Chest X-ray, AP view. Patient: 55 years old, sex M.
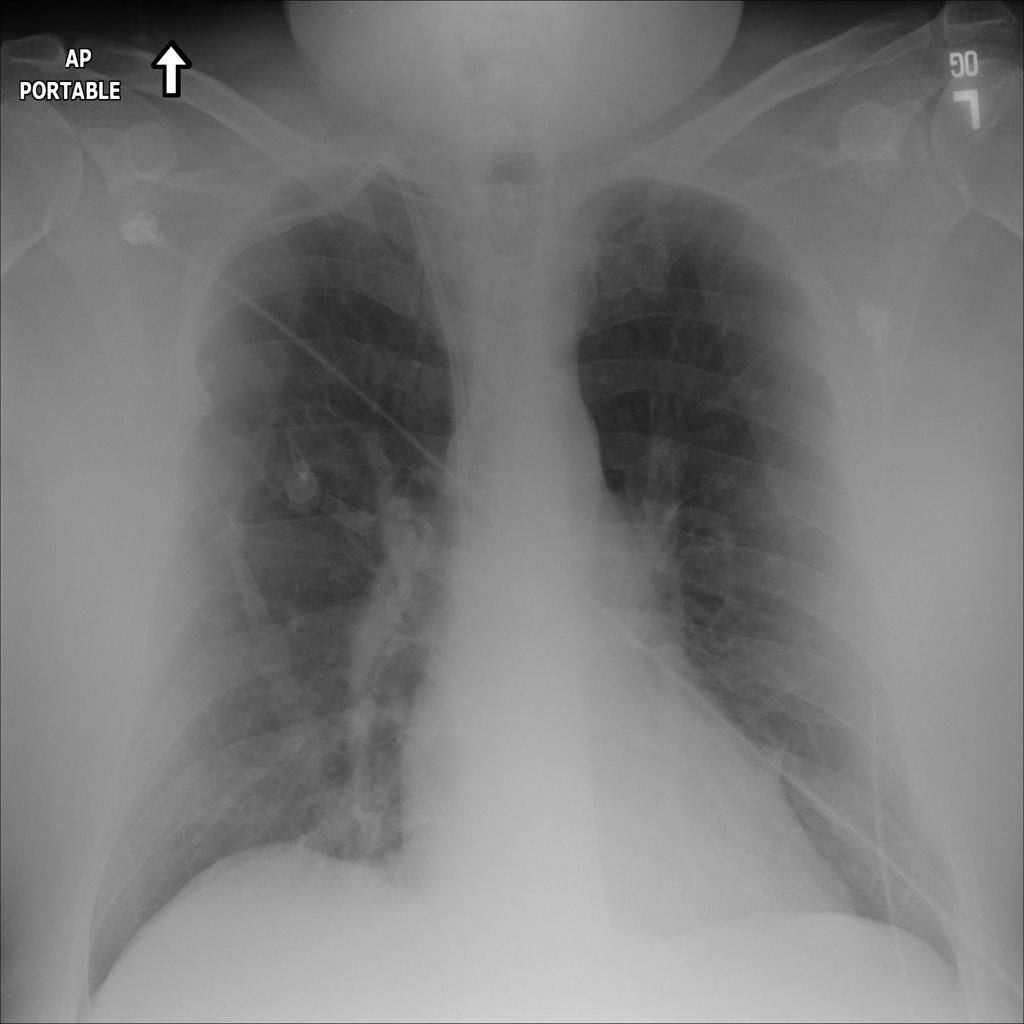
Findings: Nodule